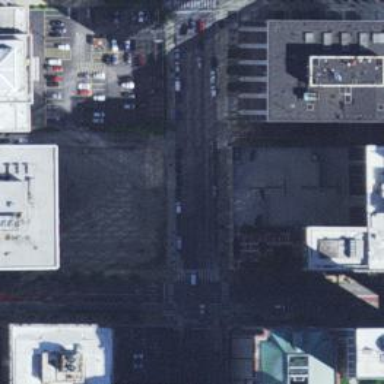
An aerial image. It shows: Secondary road with separate asphalt sidewalks.